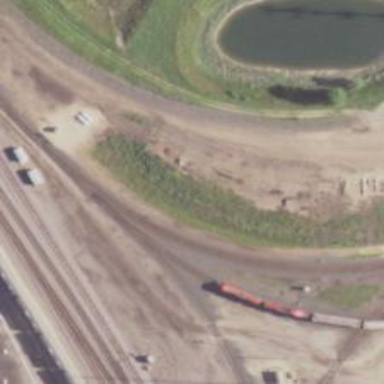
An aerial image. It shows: Railway yard in service.